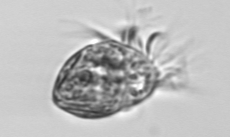
Label: Strombidium_morphotype1